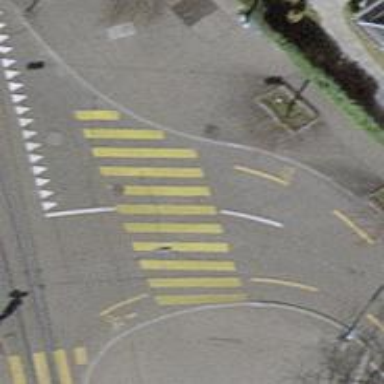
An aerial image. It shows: Uncontrolled zebra crossing with notable zebra markings.